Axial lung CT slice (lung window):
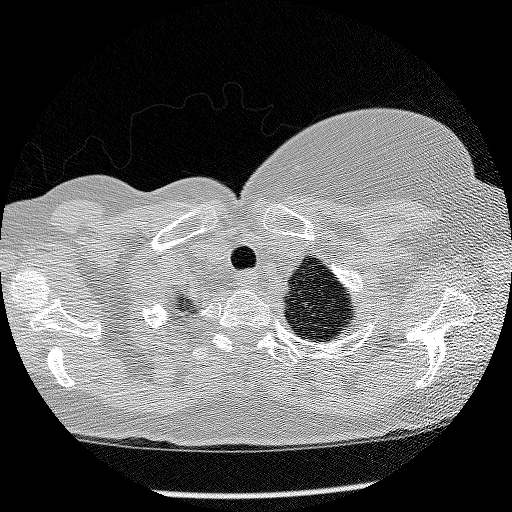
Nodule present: no